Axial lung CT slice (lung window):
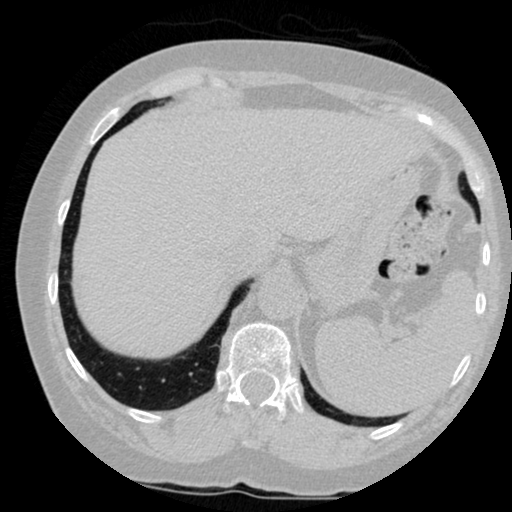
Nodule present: no